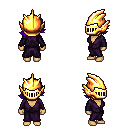
a pixel art fantasy rpg character, female body template, human, tanned skin, purple robe, white pants, blue swoop hairstyle, gold helm, four views (front, back, left, right), 2x2 character sprite sheet, small pixel art, hard edges, no anti-aliasing